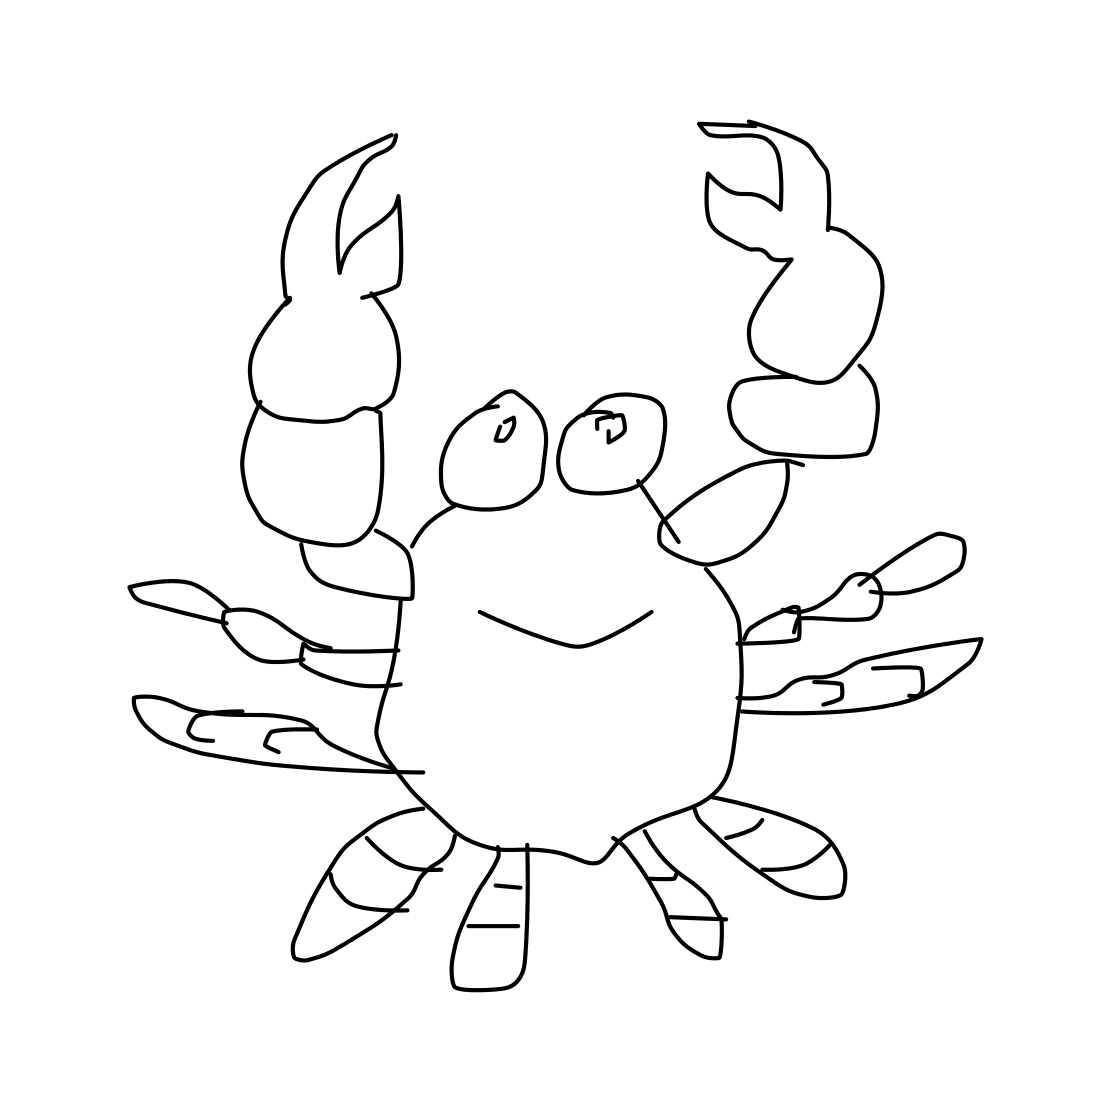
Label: crab